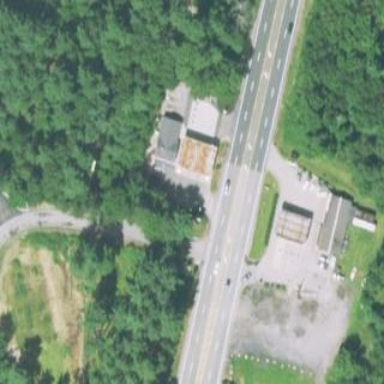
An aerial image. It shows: Fuel station.